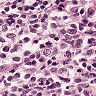
Metastatic tissue present: no